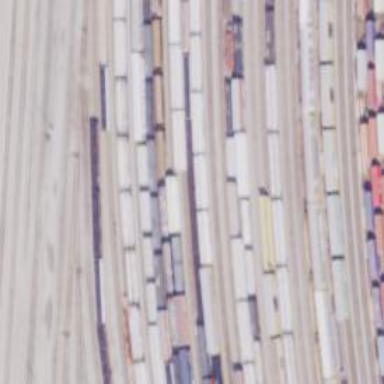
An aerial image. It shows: Railway yard.